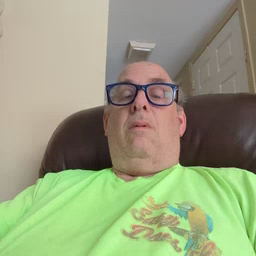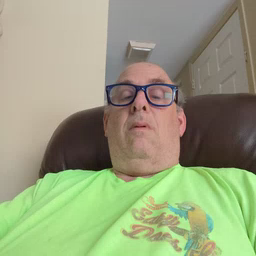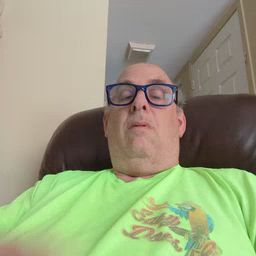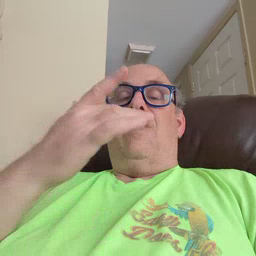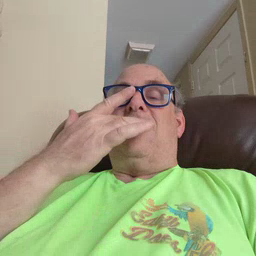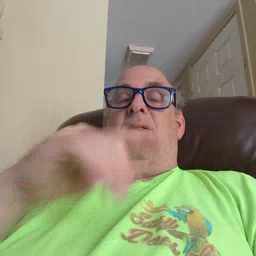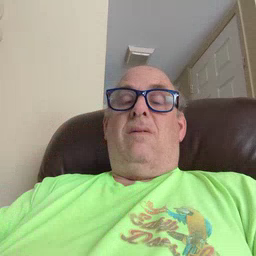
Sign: taste